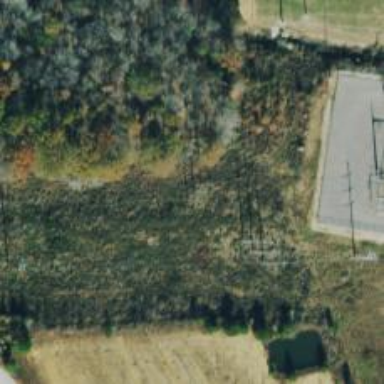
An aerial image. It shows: Power pole.